Question: Here are some examples of url
'''
0 | 1 | 2
-----------------------------
.com / en / page=x / product
.com / en / category / product
.com / en / category / page=x
.com / en / category / subcategory
'''
Based on the word(-s) after particular '/' I decide what to fetch from mysql. For example if I see 'product' I connect to 'products' table and fetch one 'product. If I see'subcategory', I connect to'products'table and fetch all products where in'subcategory'column is name of'subcategory'.
I need decide, for example, what is after third trailing slash (product, page=x, or subcategory).
Now I at first remove last '/'
'''
$url_slashes = rtrim( (ltrim($_SERVER['QUERY_STRING'],'/')) ,'/');
'''
Then create array
'''
$array_url_slashes = explode( "/", $url_slashes );
'''
And then like this
'''
if ( strpos( $array_url_slashes[2] ,'page=') !== false ) {
'''
then it is 'page' and so on.
This works if I limit maximum number of subcategories (or array elements).
But what would be solution for unlimited subcategories. I need not so much code, but need idea how all this works.
It would be simply for example '.com/en/c=category/s1=subcategory/s2=next-subcategory'
After searching google found this <URL>
Appears, that there is a good idea.
For example url:
'''
.com/en/electronics/portable-electronics/mp3-players/flash
'''
And I need to fetch Title, Description, url for each element of url (for example, to create breadcrumbs)
All categories and subcategories are located in one mysql table

1) create variable from url '$url_slashes = rtrim( (ltrim($_SERVER['QUERY_STRING'],'/')) ,'/');'
2) create array '$array_url_slashes = explode( "/", $url_slashes );'
3) detect number of last element (last '/') '$num_arr_trail_slash = count($array_url_slashes);'
4) mysql query like this
'''
SELECT
t1.name AS lev1, t2.name as lev2, t3.name as lev3, t4.name as lev4,
t1.url AS url1, t2.url as url2, t3.url as url3, t4.url as url4
FROM CategoryForTest AS t1
LEFT JOIN CategoryForTest AS t2 ON t2.parent = t1.category_id
LEFT JOIN CategoryForTest AS t3 ON t3.parent = t2.category_id
LEFT JOIN CategoryForTest AS t4 ON t4.parent = t3.category_id
WHERE t4.name = ?;
'''
'? is 'FLASH'' or '$array_url_slashes[$num_arr_trail_slash-1]'
And get such php array
'''
Array
(
[0] => Array
(
[lev1] => ELECTRONICS
[lev2] => PORTABLE ELECTRONICS
[lev3] => MP3 PLAYERS
[lev4] => FLASH
[url1] => url-electronics
[url2] => url-portable-electronics
[url3] => url-mp3-players
[url4] => url-flash
)
)
'''
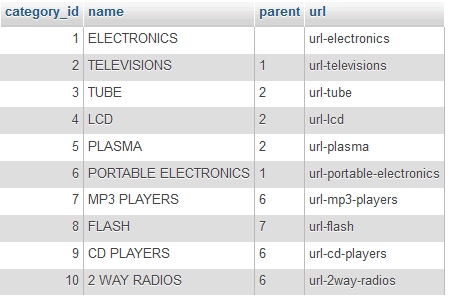
Answer: If you have an htaccess that rewrites your URL like this:
'''
RewriteRule ^([^/\.]+)/([^/\.]+)/([^/\.]+)/?$ index.php?page=$1&lang=$2&action=$3 [L]
RewriteRule ^([^/\.]+)/([^/\.]+)/?$ index.php?page=$1&lang=$2 [L]
RewriteRule ^([^/\.]+)/?$ index.php?page=$1 [L]
'''
By rewriting your URL, it means you can always call the parameters as how you define them. In this example, I always go over index.php, next parameter is $page, next one is $lang and then I defined my $action.
So url example: www.yoururl.com/products/en/product.
So what can you do by using this htaccess, you can call the url variables like:
'''
$_REQUEST['page'] == 'products'
$_REQUEST['lang'] == 'en'
$_REQUEST['action'] == 'product'
'''
So based on the page name, you know what you have to show the user or what is comming, and based on action, you know what you are going to show / call.. .
You can just do it like:
'''
if(isset($_REQUEST['action']){
switch($_REQUEST['action']{
case 'product':
//DO STUFF
break;
}
}
'''
That's the basic idea.. Is this what you want?